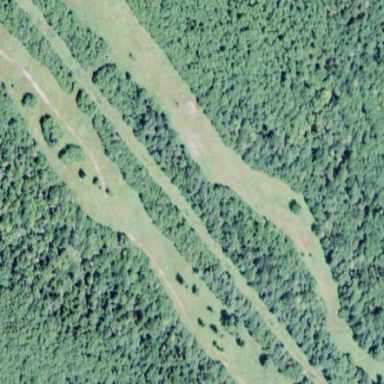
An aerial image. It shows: Beautiful woodland covered with trees.